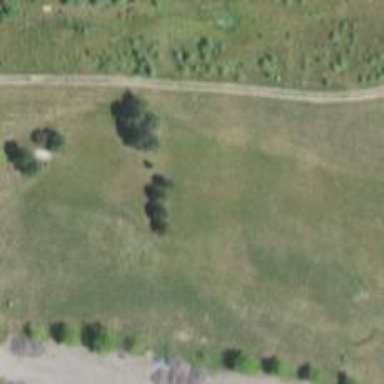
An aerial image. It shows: Path for disc golf with hole.